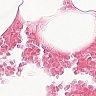
Metastatic tissue present: no